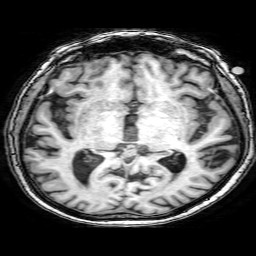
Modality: T1w
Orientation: coronal
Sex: female
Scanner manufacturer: philips
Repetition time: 0.008098 s
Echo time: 0.0037 s